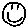
Label: smiley face